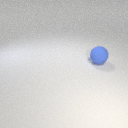
large blue rubber sphere